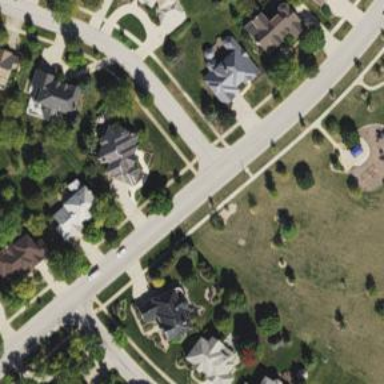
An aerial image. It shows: Residential road with asphalt surface and separate sidewalk.